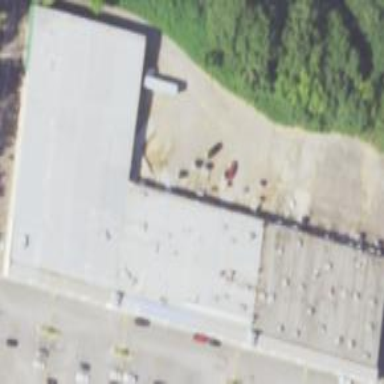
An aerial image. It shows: Retail building.